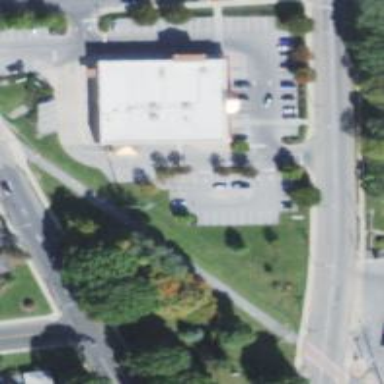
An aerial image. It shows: Retail area.